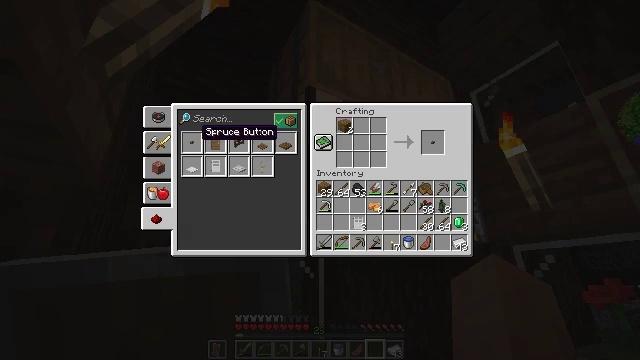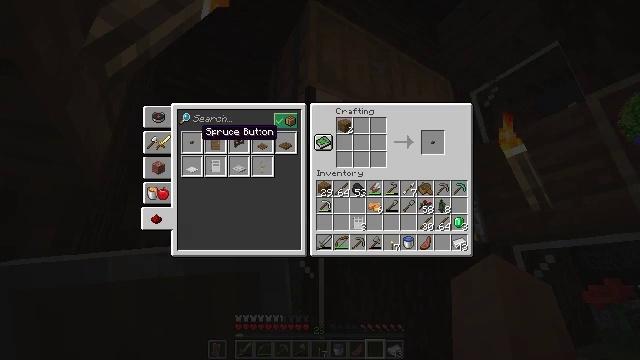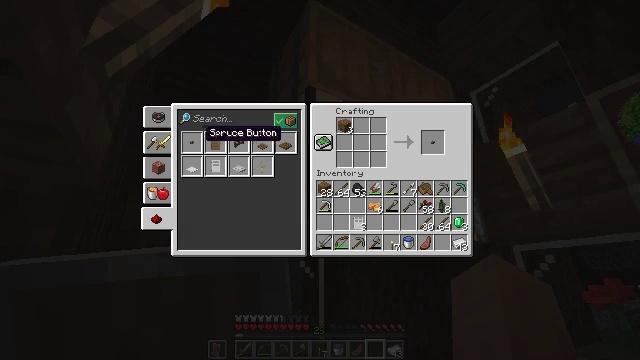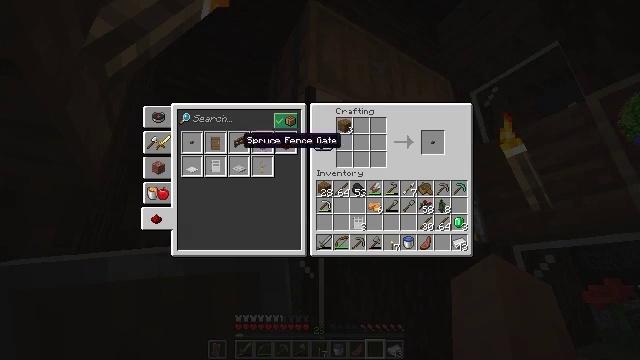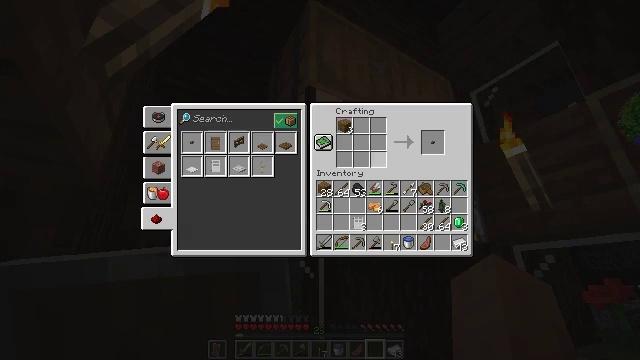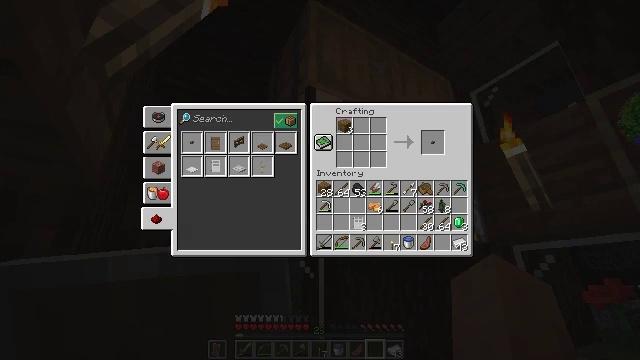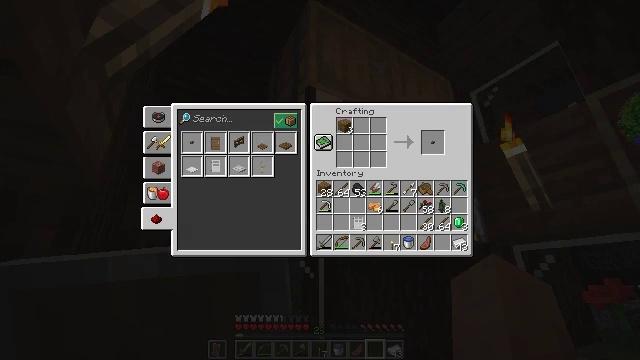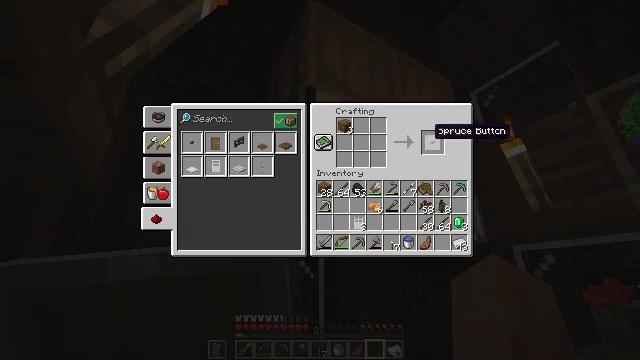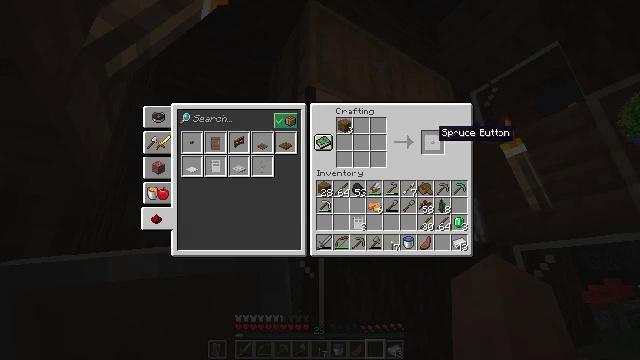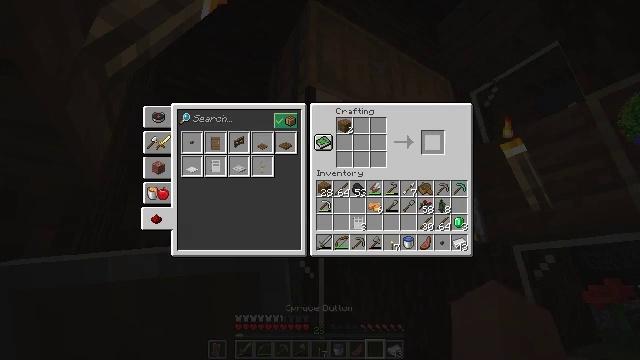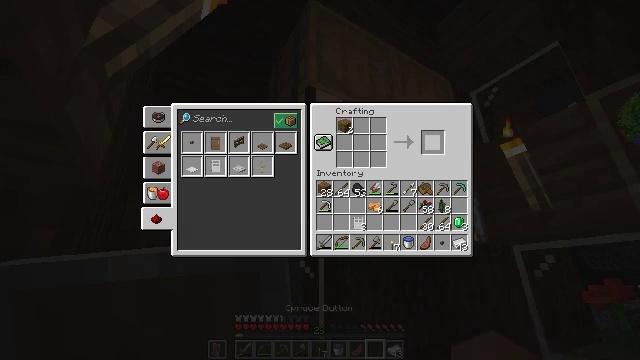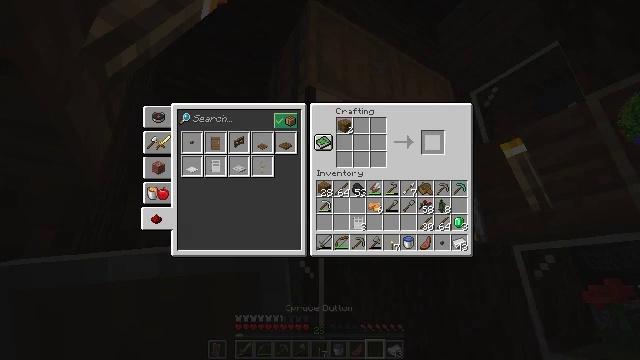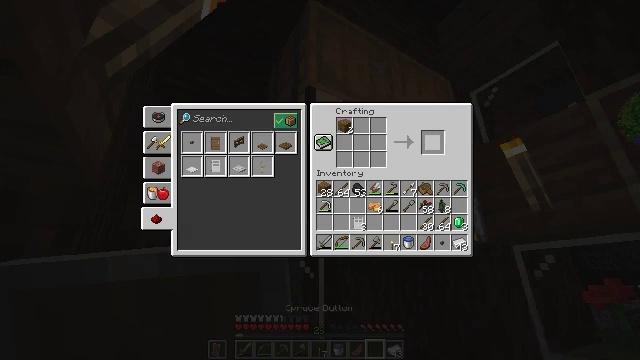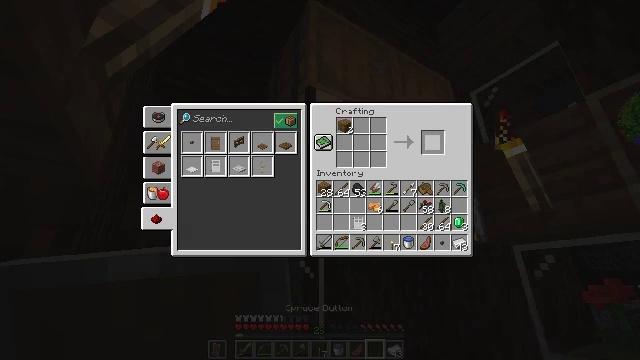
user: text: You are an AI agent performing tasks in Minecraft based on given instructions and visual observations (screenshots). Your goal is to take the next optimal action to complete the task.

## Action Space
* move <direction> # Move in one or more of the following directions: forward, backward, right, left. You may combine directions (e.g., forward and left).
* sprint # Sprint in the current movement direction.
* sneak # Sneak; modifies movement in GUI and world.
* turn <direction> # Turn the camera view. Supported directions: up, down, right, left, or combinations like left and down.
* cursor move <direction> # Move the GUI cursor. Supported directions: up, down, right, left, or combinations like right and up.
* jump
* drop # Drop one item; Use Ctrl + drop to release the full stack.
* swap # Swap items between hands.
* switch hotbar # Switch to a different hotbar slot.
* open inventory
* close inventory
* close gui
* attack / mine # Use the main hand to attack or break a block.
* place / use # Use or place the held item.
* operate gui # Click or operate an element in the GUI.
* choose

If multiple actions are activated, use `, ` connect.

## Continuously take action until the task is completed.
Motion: motion action
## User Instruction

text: Utilize a spruce plank to craft a spruce button.
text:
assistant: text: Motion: no_op
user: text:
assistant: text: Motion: no_op
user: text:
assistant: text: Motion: cursor move right and down
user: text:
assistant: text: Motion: cursor move right and down
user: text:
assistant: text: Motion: cursor move right
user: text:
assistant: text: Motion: sneak, cursor move right and up
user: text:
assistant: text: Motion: sneak
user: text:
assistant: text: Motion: sneak
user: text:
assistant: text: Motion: sneak, operate gui
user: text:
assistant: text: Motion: sneak, operate gui
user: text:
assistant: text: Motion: sneak
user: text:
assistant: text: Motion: no_op
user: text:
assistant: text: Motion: no_op
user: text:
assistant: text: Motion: no_op